Question: I have made an application using C#, .Net and SQL Server as a database tool.
Today I run it on a multi-user environment. I hosted SQL Server on server and install the application on client computers. Initially it is working fine but after some time I got an error message. The screen shot of error is given below.

I used this code to create the connection string -
'''
class SqlConnDAC
{
public static SqlConnection CreateConn()
{
SqlConnection con = new SqlConnection(@"Data Source=XXX.XXX.X.XXX\SQLEXPRESS;Initial Catalog=TrulyDB;User ID=sa;Password=XXXXXXXX");
return con;
}
}
'''
And I use the following code to insert data into OCF table-
'''
public string OCF_EntryDB_Commerce(OCF_BO formDb)
{
try
{
string intOCF=formDb.OCF_Cont_No;
SqlConnection con = SqlConnDAC.CreateConn();
SqlDataAdapter sda = new SqlDataAdapter("select * from OCF_Commerce", con);
DataSet ds = new DataSet();
sda.Fill(ds, "OCF_Commerce");
DataTable dt = ds.Tables["OCF_Commerce"];
DataRow dr = dt.NewRow();
dr[0] = formDb.OCF_Cont_No;
dr[1] = formDb.Customer_Name;
dr[2] = formDb.Order_Cont_Type;
dr[3] = formDb.Book_No;
dr[4] = formDb.Area_To_Be_Served;
dr[5] = Convert.ToInt32(formDb.No_of_Floor);
dr[6] = formDb.Type_Of_Premisses;
dr[7] = formDb.Phone_Number;
dr[8] = formDb.Email_ID;
dr[9] = formDb.Adress;
dr[10] = formDb.Adress_To_be_serverd;
dr[11] = Convert.ToInt32(formDb.Cont_Value);
dr[12] = Convert.ToInt32(formDb.Cont_Tax);
dr[13] = Convert.ToInt32(formDb.Total);
dr[14] = formDb.Cont_Date;
dr[15] = formDb.Cont_Month;
dr[16] = formDb.Cont_Year;
dr[17] = formDb.Service_Start_Date;
dr[18] = formDb.Service_Start_Month;
dr[19] = formDb.Service_Start_Year;
dr[20] = formDb.Cont_Period_From;
dr[21] = formDb.Cont_Period_From_MM;
dr[22] = formDb.Cont_Period_From_YY;
dr[23] = formDb.Cont_Period_To;
dr[24] = formDb.Cont_Period_To_MM;
dr[25] = formDb.Cont_Period_To_YY;
dr[26] = formDb.TermsOfPayments;
if (formDb.TypeOfSite == "SingleSite")
{
intOCF = formDb.OCF_Cont_No;
}
else if (formDb.TypeOfSite == "MultipleSite")
{
intOCF = GenerateInt_OCF(formDb.OCF_Cont_No);
}
dr[27] = intOCF;
dr[28] = formDb.OperatingBranch;
OCF_Int_ID.internalOCF = intOCF;
dt.Rows.Add(dr);
SqlCommandBuilder sbil = new SqlCommandBuilder(sda);
sda.Update(dt);
return ("
Done - and internal OCF number for "+formDb.Adress_To_be_serverd+" ="+intOCF+"
");
}
}
'''
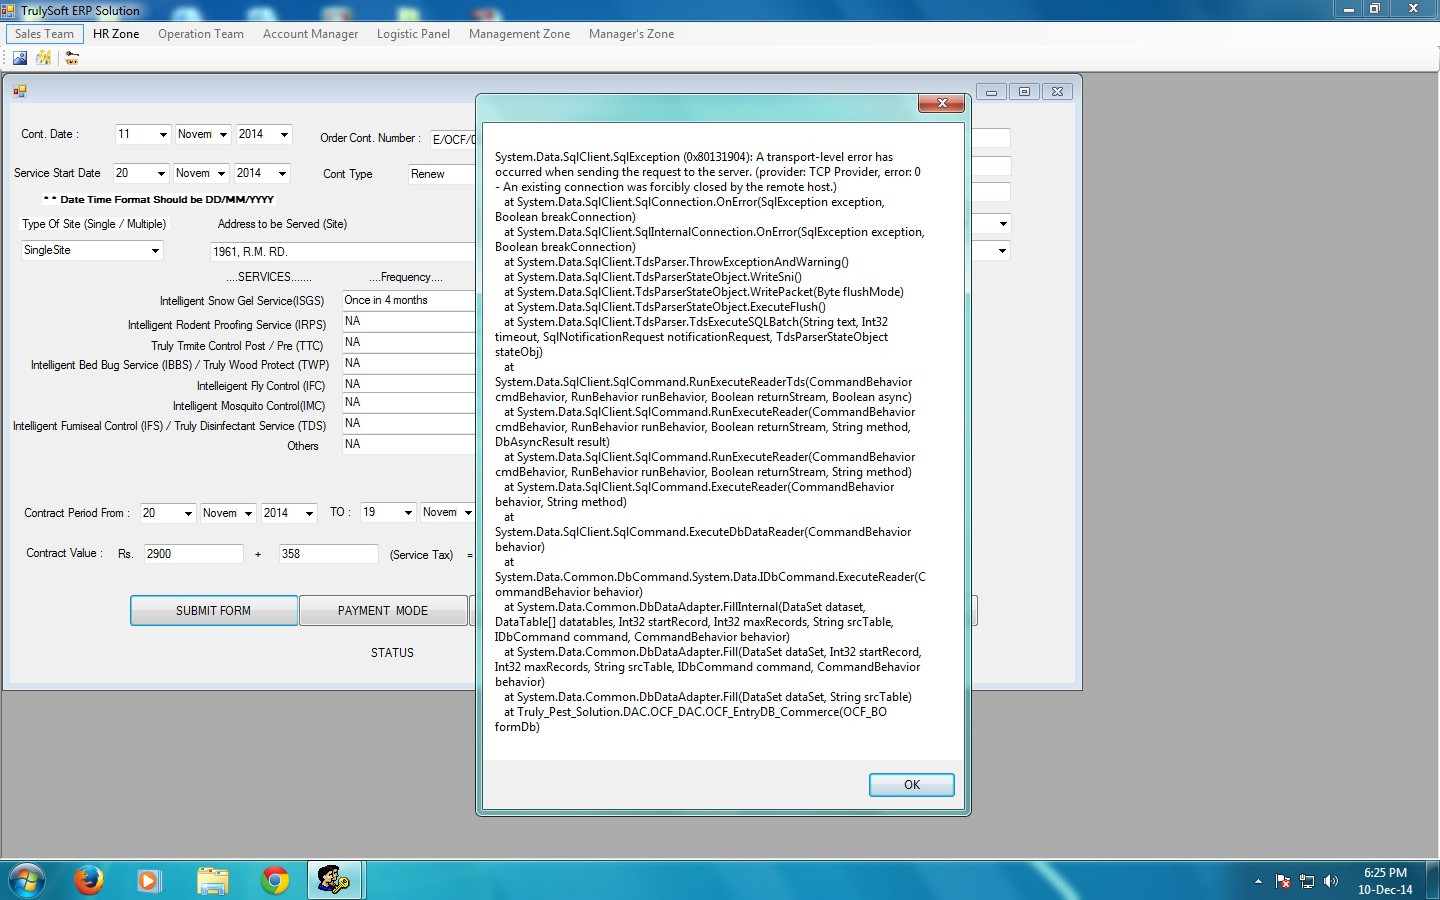
Answer: My first thought was that you have a network issue. But there are other reasons such as too many SQL requests etc. Take a look at
<URL>
Just as some advice on the SQL to save you some headaches down the line:
You're using a select * and then reading the fields by the order they come back in. If you plan any upgrades to the product look at getting the values back using the field names, that way when you add or remove or change fields your code won't break. Also there is the issue of the select * having to hit the master database to get the list of fields, it's a minor performance hit, but if master gets busy from a lot of them it can become a bottle neck or worse still lock up.